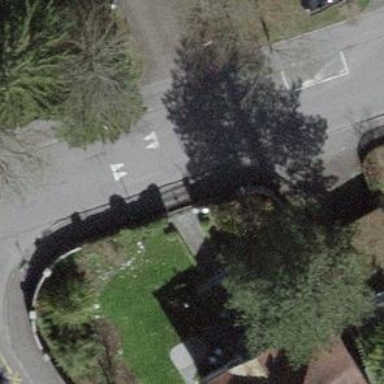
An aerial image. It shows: Traffic calming hump on the road.